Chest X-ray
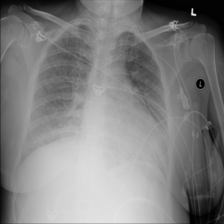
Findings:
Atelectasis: negative
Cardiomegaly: negative
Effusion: negative
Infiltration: negative
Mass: negative
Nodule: positive
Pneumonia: negative
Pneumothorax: negative
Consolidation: negative
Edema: negative
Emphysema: negative
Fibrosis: negative
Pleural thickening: negative
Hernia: negative